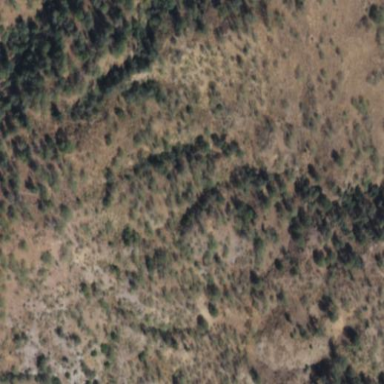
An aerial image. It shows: Evergreen woodland with needle-leaved trees.